Interaction volume radius: 5 \u00c5
Interaction volume height: 30 \u00c5
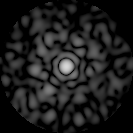
Disorder parameter: 0.8125